Group 1:
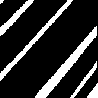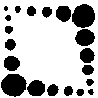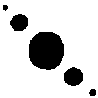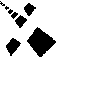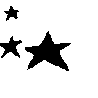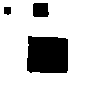
Group 2:
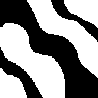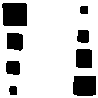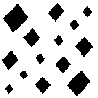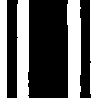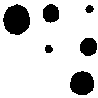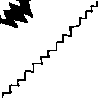
Rule separating the two groups: Shapes become thicker the farther they are from the top-left and bottom-right corners of bounding box vs. some other pattern in shape thickness based on position.
Concepts: big, large, size, small
Author: Aaron Tuor
Reference: https://studentweb.cs.wwu.edu/~tuora/aarontuor/computerscience/bongardproblems.html